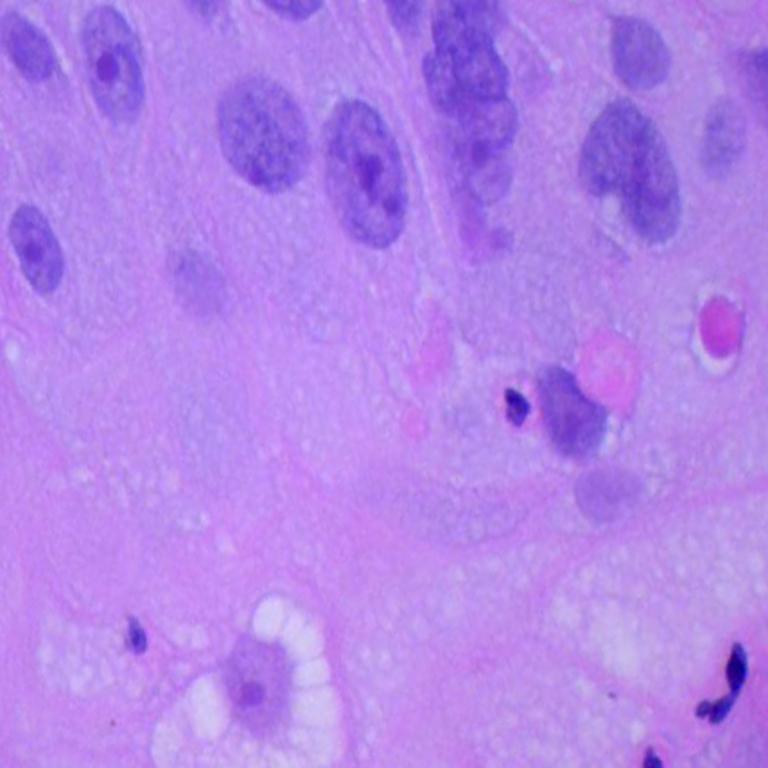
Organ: lung
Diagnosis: squamous carcinomas